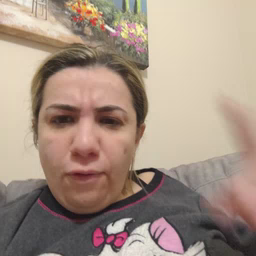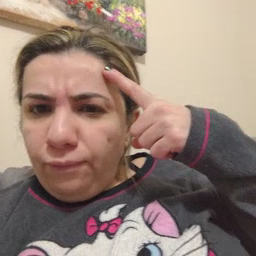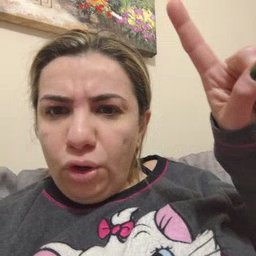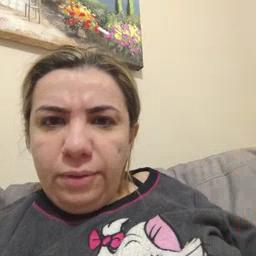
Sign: for